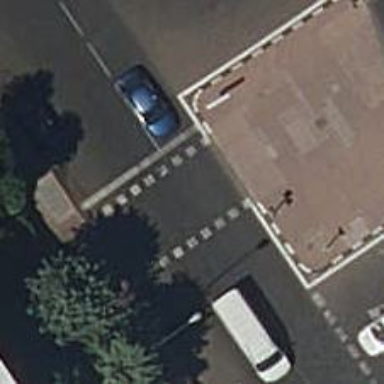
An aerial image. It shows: Crossing with traffic signals.